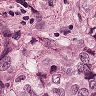
Metastatic tissue present: yes